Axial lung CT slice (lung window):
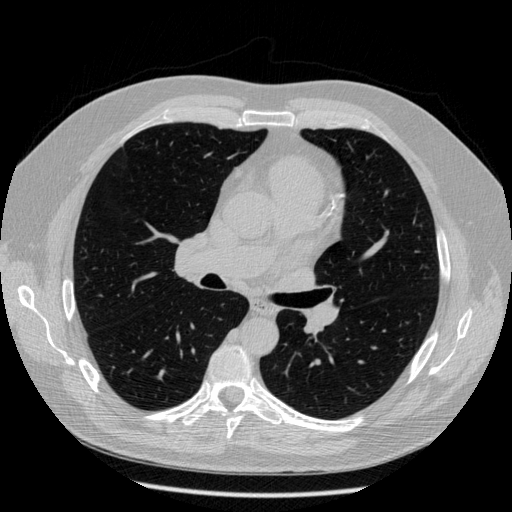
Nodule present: no